Question: <URL>
I have this block of code, which should result in 4 equally sized spans all lined up horizontally, but as you can see, the 4th block is pushed down to a new row. I've used bootstrap for a few days now, and this is the first time I've seen this.
'''
<div id='middle' class='row'>
<div class='span3'>
<div>1</div>
</div>
<div class='span3'>
<div>2</div>
</div>
<div class='span3'>
<div>3</div>
</div>
<div class='span3'>
<div>4</div>
</div>
'''

Edit: Here is a jsFiddle showing the problem.
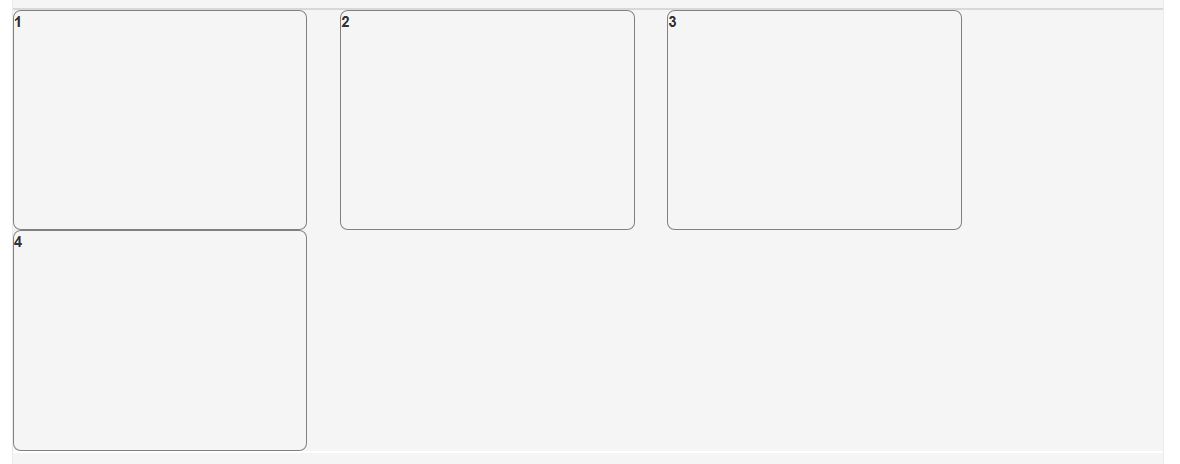
Answer: Fluid layout works with percentages. You can try '<div class="row-fluid">' that fixed it for me.